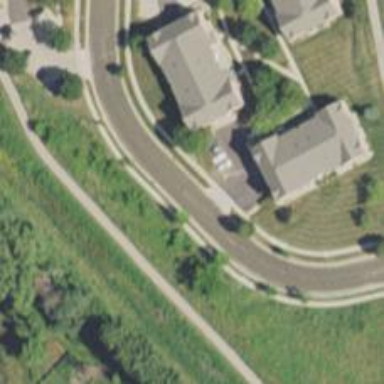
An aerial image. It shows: Driveway.